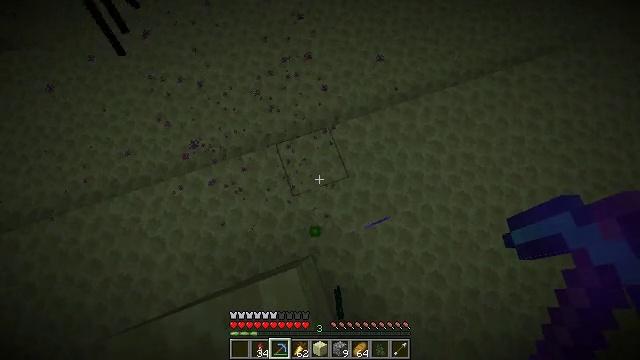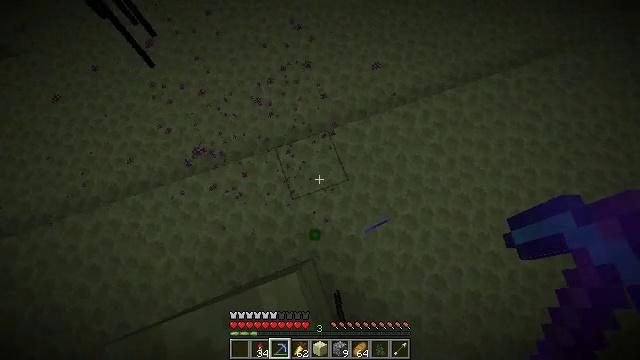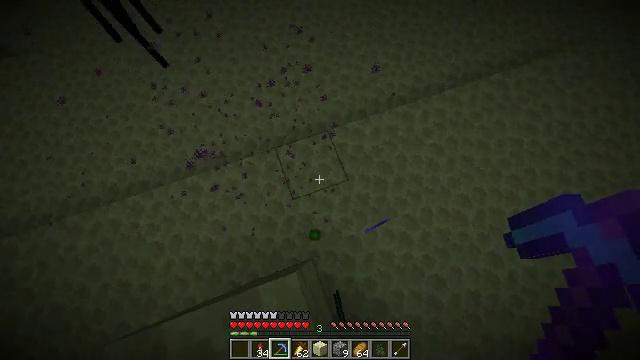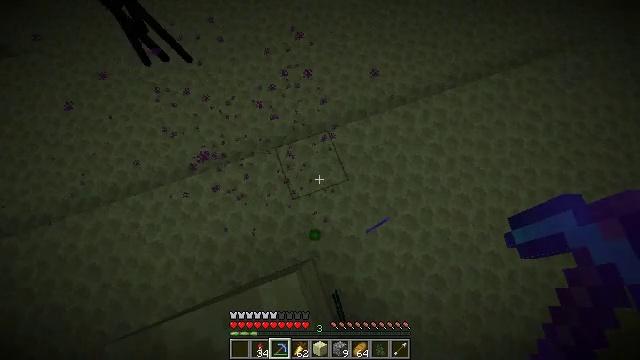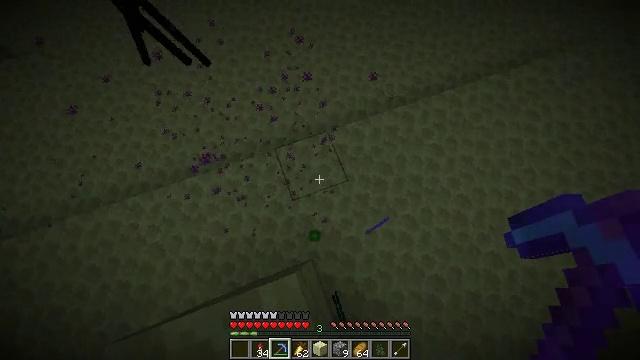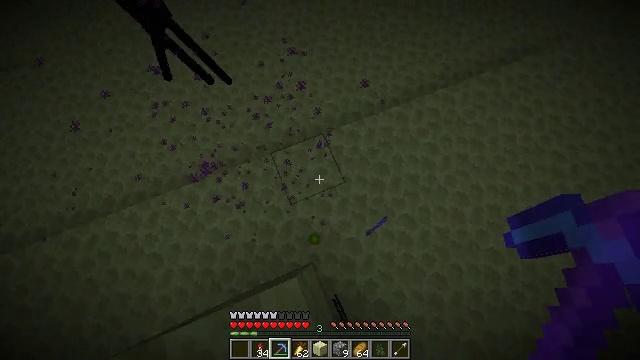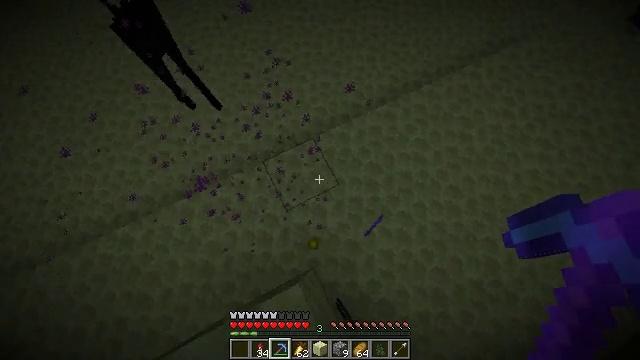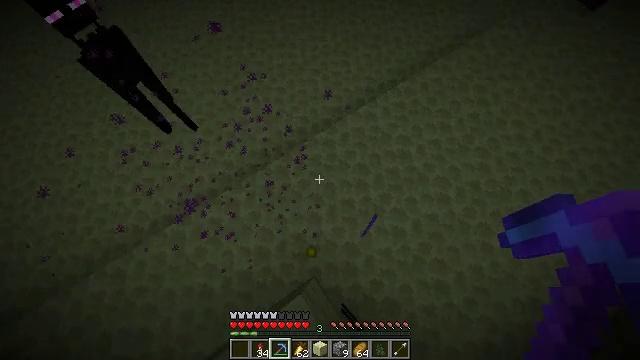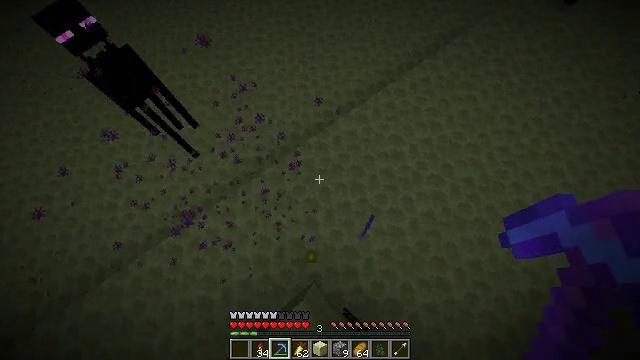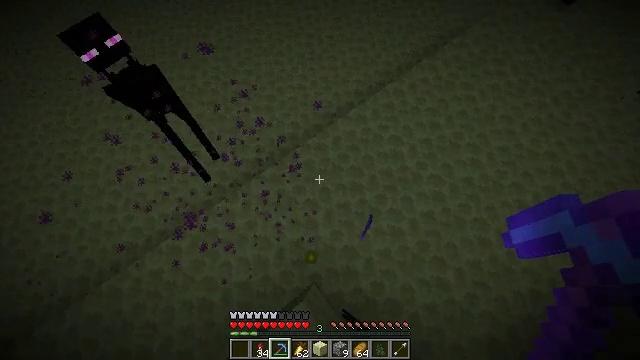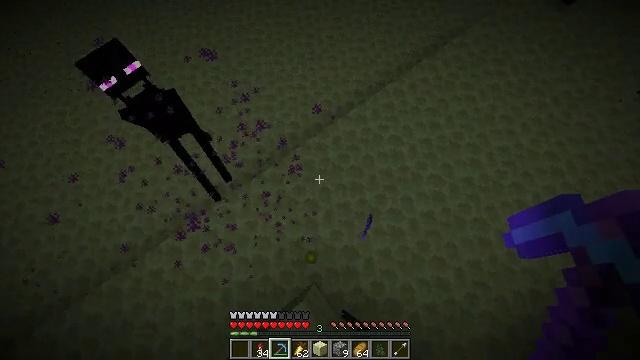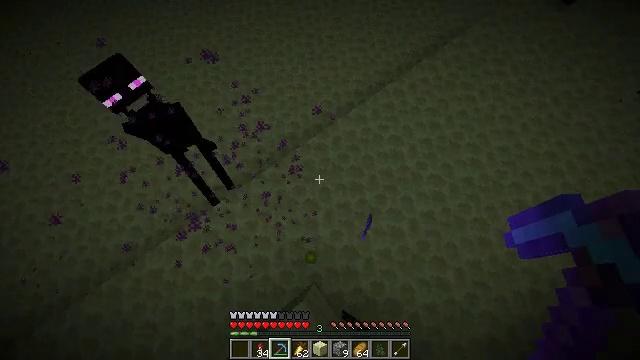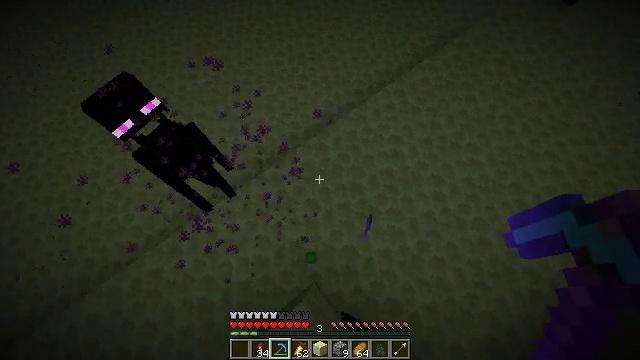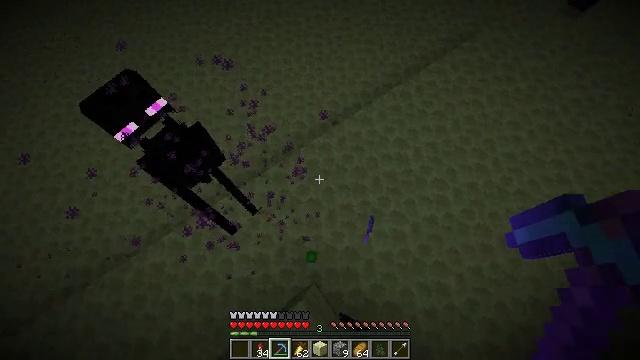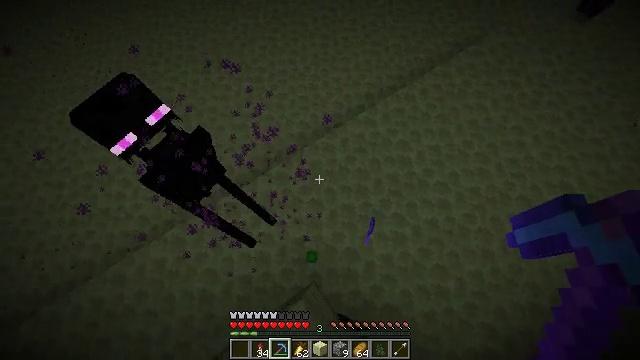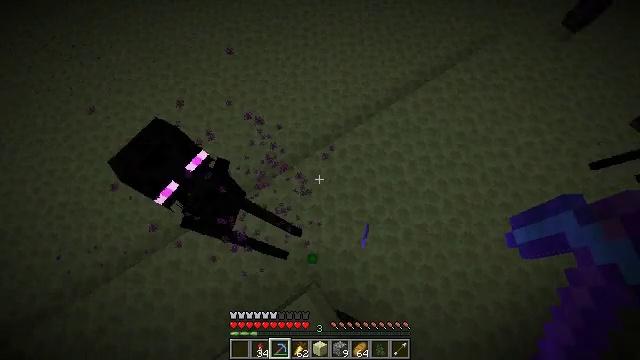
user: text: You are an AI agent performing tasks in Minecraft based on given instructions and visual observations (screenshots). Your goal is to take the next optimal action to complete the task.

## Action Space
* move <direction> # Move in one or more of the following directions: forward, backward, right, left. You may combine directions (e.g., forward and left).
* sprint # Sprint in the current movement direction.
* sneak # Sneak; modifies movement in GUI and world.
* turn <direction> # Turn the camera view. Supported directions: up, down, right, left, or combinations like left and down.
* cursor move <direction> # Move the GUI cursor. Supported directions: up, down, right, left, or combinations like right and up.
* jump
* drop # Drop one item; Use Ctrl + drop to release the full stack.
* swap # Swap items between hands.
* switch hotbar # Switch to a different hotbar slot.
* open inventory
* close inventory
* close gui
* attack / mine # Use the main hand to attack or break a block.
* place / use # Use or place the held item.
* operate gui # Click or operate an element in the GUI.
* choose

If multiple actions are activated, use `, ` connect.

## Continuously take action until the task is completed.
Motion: motion action
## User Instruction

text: Defeat an enderman.
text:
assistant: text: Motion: sneak
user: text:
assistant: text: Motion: sneak
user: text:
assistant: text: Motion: sneak
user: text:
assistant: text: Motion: sneak
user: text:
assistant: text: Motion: sneak, turn right
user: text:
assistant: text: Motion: sneak, turn right
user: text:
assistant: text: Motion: sneak, turn right and up
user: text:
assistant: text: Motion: sneak, turn right
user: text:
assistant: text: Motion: sneak
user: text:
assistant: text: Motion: sneak
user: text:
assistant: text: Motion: sneak
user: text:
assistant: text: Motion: sneak
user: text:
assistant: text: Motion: sneak, turn left
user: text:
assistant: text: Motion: sneak, turn left, jump
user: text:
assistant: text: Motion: sneak, jump
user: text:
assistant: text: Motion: sneak, turn left, jump
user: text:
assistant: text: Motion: sneak, turn left, jump
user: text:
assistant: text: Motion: sneak, turn left, jump
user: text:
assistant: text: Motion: sneak, turn left, jump
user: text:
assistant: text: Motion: sneak, turn left and up, jump
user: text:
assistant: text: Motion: sneak, turn left and down, jump
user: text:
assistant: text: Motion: sneak, turn left and down, attack / mine
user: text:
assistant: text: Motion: sneak, turn down, attack / mine
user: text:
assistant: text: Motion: sneak, turn right, attack / mine
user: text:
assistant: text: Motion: sneak, turn right and up, attack / mine
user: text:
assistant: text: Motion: sneak, turn right and up, attack / mine
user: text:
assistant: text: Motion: sneak
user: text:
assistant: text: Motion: sneak, turn up
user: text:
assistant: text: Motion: sneak, turn right and up
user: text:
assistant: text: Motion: sneak, turn right